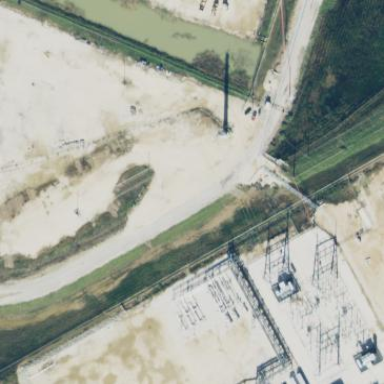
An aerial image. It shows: Industrial power substation surrounded by fence.